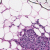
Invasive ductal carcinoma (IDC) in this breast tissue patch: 0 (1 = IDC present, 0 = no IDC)